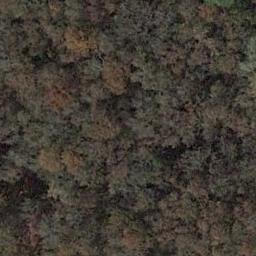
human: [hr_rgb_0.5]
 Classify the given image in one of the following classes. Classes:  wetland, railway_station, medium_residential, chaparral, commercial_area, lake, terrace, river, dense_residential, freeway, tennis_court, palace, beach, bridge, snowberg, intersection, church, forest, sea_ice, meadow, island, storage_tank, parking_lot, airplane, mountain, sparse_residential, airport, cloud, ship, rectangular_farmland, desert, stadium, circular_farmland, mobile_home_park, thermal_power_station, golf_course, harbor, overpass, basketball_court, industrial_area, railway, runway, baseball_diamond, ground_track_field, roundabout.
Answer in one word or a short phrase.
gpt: forest